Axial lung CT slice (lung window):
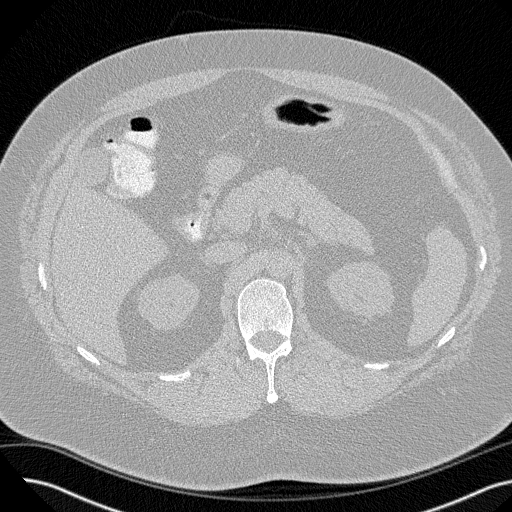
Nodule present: no